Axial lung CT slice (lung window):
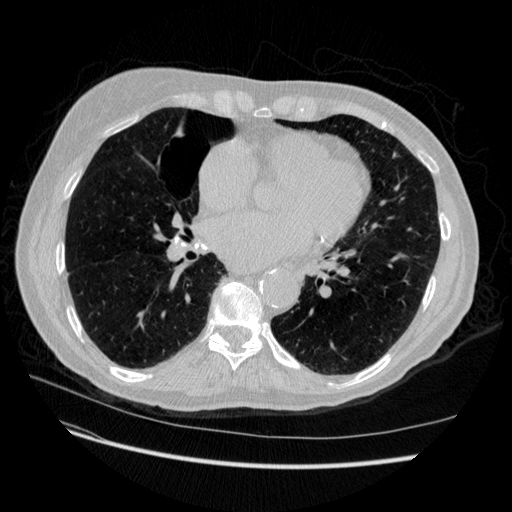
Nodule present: no